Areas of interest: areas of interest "Park Square"
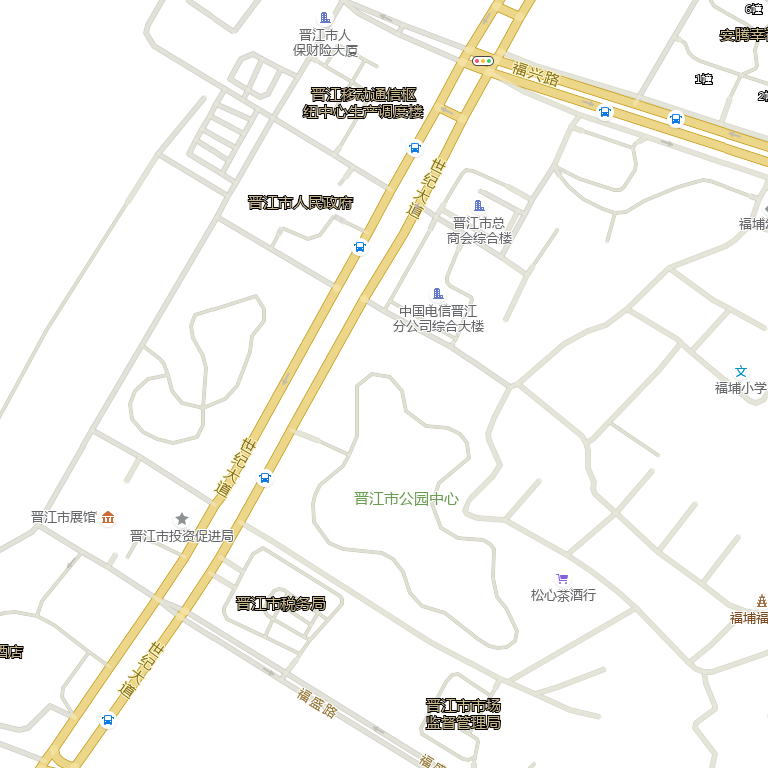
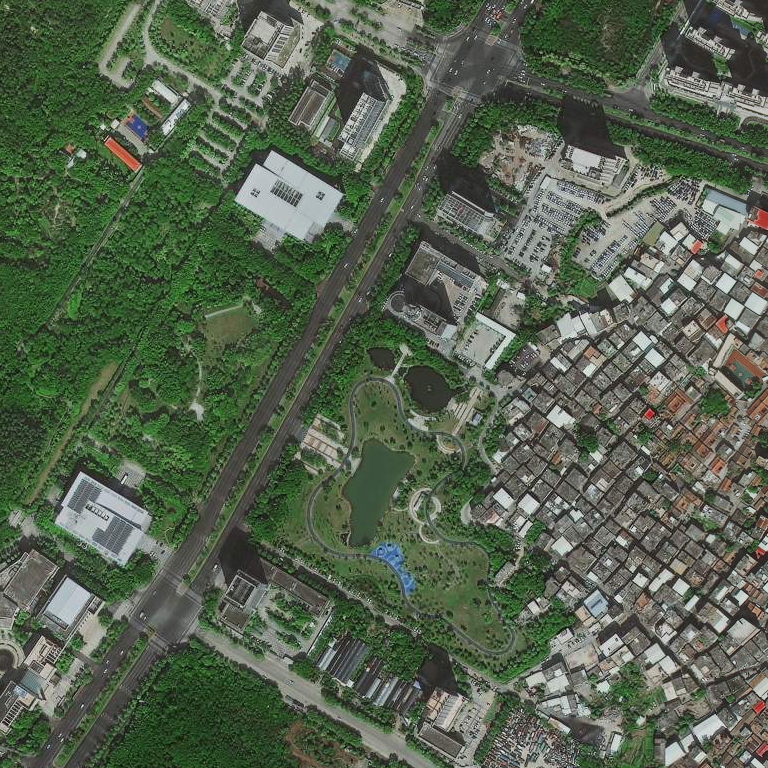